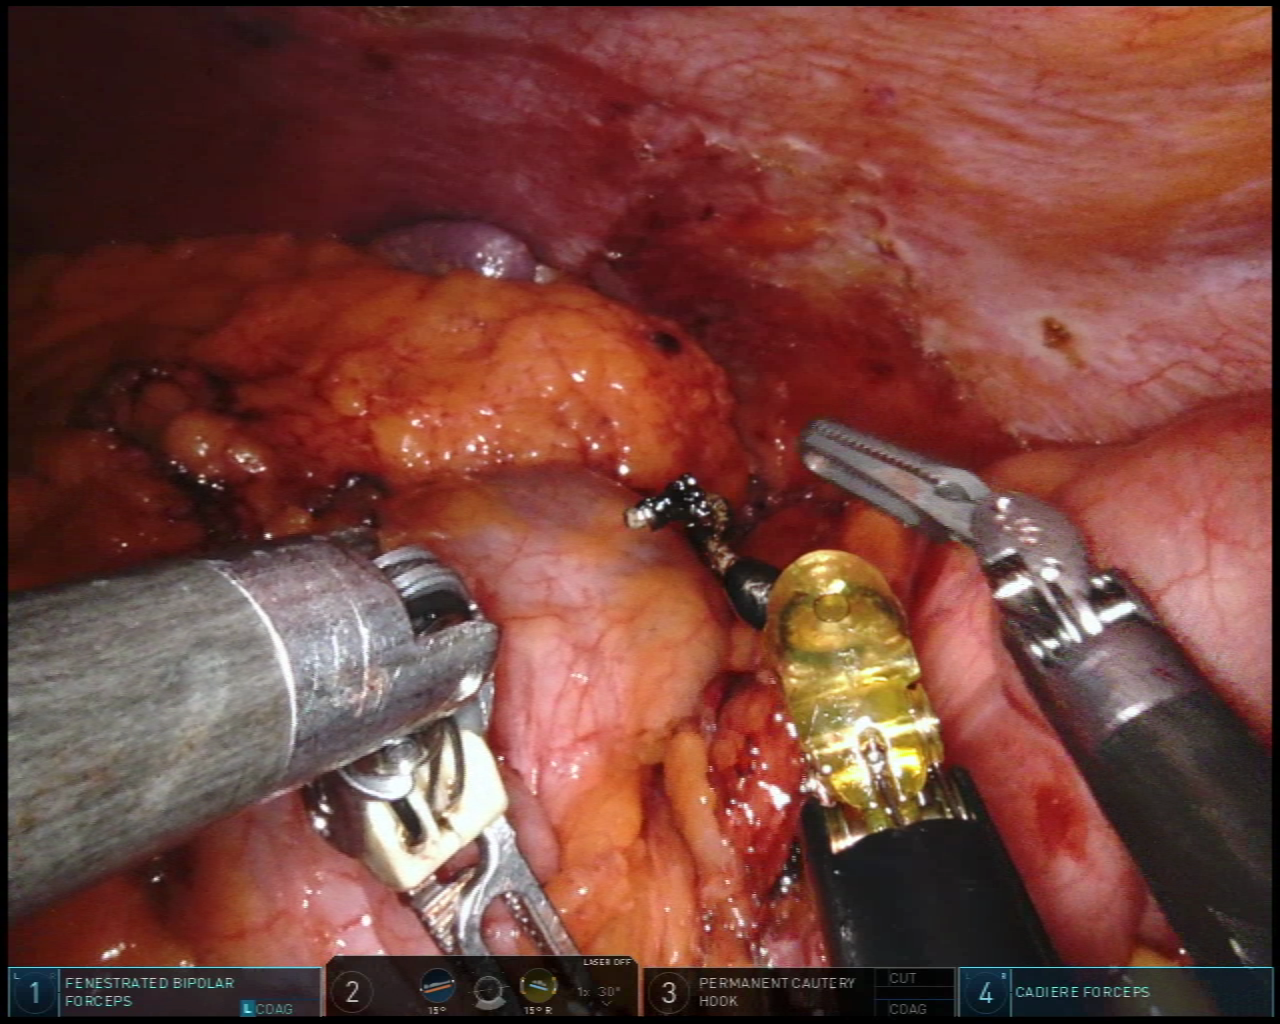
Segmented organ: spleen
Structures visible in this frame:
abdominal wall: yes
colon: yes
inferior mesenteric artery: no
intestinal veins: no
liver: no
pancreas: no
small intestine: no
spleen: yes
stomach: no
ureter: no
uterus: no
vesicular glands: no